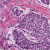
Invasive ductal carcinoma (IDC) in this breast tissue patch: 1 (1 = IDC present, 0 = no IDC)